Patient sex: M
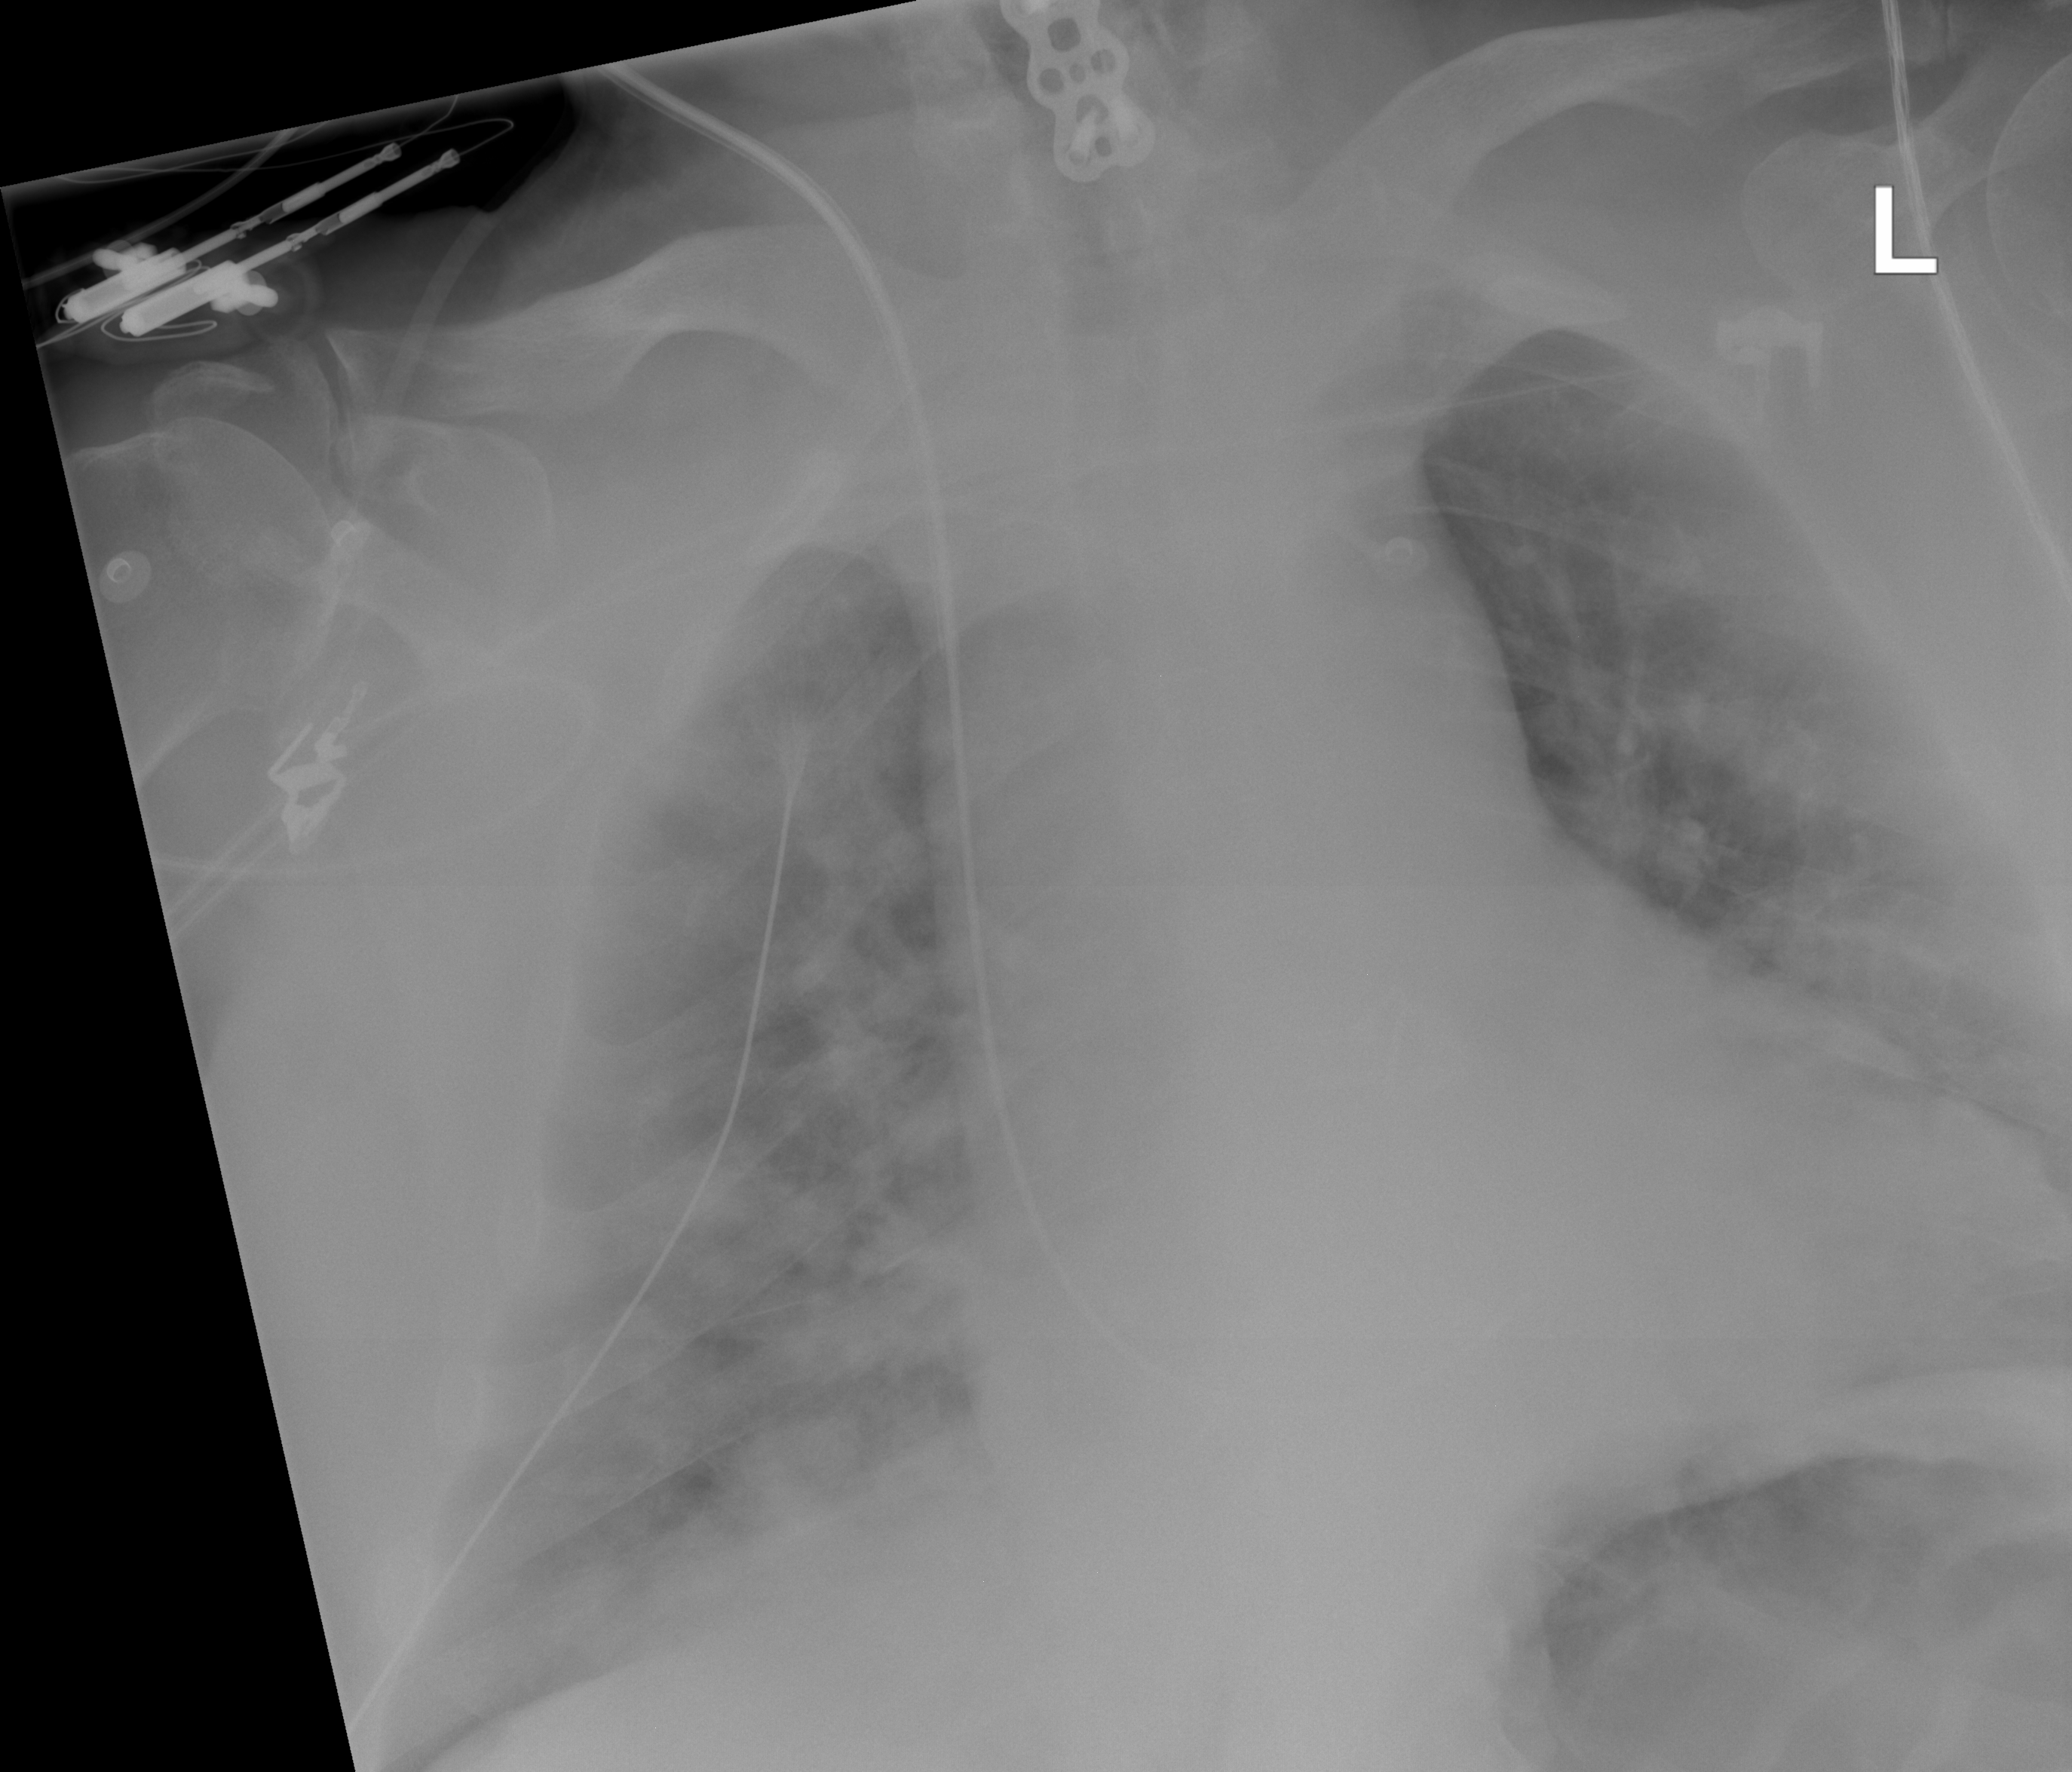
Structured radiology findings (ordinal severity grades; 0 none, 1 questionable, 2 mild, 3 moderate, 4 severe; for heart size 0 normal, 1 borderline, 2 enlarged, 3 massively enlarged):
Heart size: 2
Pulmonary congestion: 2
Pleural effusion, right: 0
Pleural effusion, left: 0
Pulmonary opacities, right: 2
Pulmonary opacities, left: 2
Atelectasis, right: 2
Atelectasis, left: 0